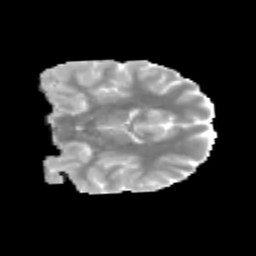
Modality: MD
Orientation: coronal
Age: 11
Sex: female
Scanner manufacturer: siemens
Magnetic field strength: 3 T
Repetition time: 3.8 s
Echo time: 0.07 s